Question: Using Resharper's 'Search with Pattern' mode, I've been trying to do the simple task of finding and replacing a using statement, but it doesn't appear to let me do this, it complains that the "Pattern is ambiguous".
What's the problem here?
I realise I can use Visual Studio's own find and replace tool, but I have a lot of files to change, and I know from experience that Resharper gives me more control over finding and replacing code (and also because I'm curious as to what the issue is here).

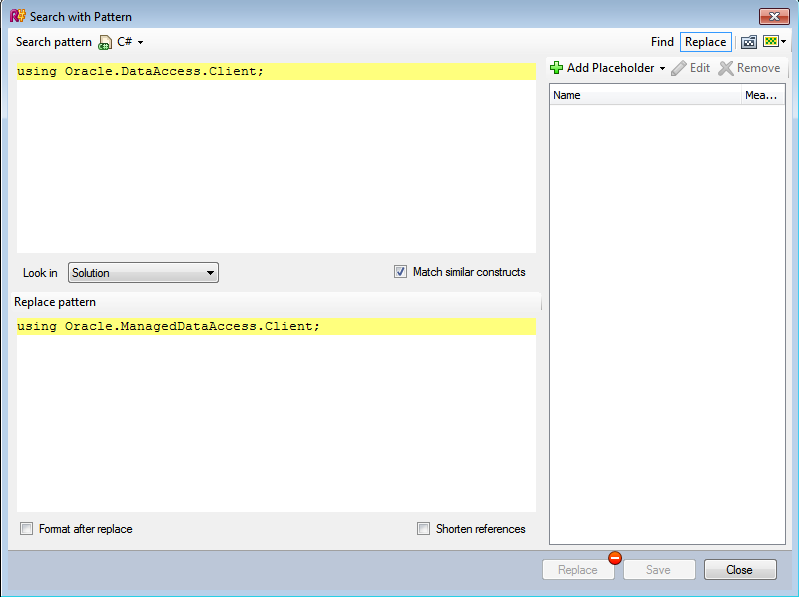
Answer: "Search by Pattern" is a powerful tool for searching by regex or other patterns.
The prompt is due to the engine interpreting your query as a very open-ended Regular Expression.
For a basic search & replace such as yours, I would use the built-in tools which Visual Studio provides.
Additional and very important note: The warning is actually "Pattern is ambiguos [sic]"